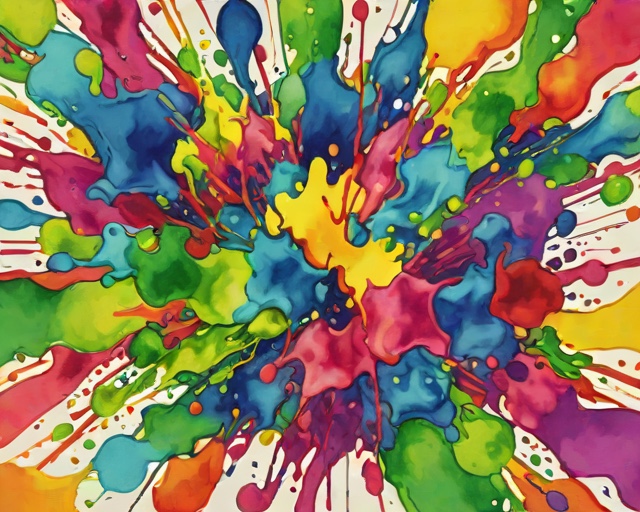
Category: Birthday